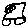
Label: car